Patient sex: F
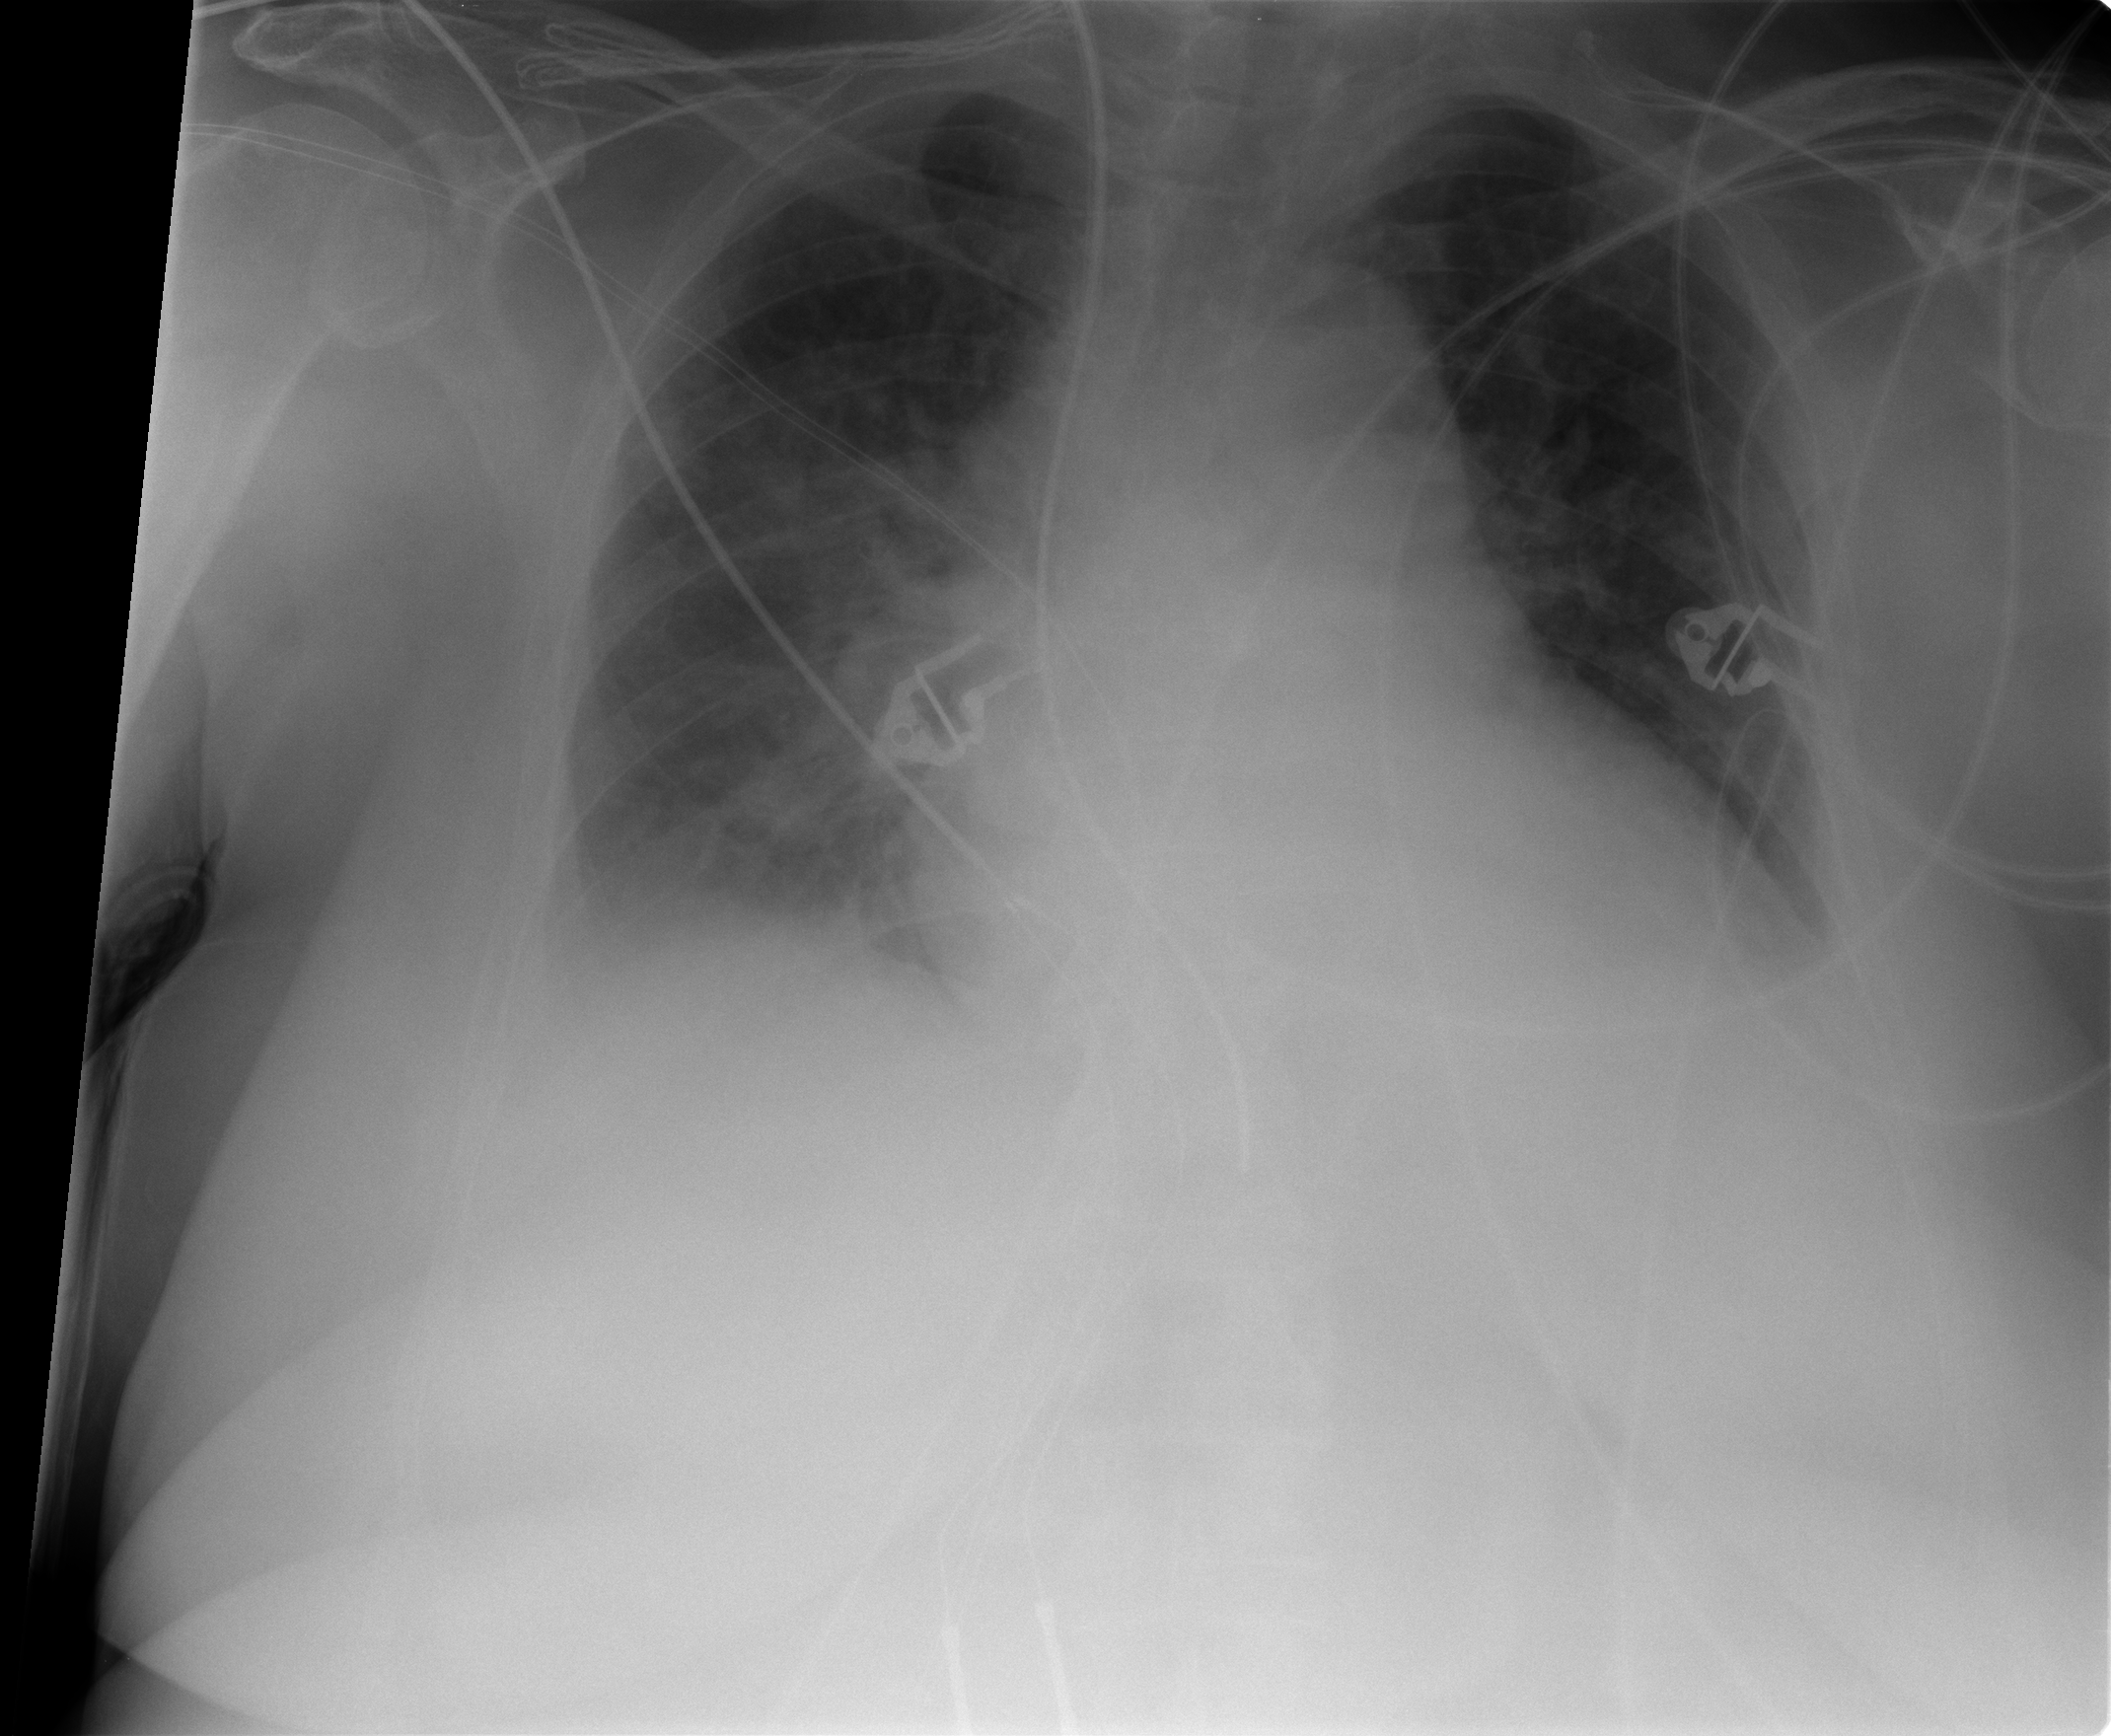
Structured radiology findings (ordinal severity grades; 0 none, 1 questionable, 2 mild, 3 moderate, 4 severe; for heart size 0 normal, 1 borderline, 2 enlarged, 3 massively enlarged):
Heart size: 2
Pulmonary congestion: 3
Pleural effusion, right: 2
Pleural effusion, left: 2
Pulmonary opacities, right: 0
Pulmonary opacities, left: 0
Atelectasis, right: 2
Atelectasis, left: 2